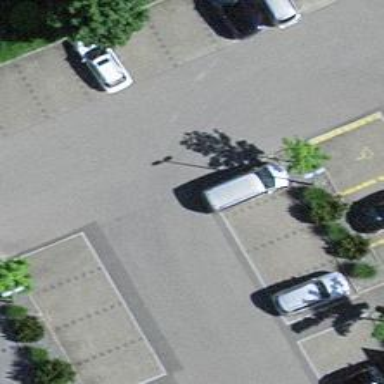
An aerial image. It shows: Parking aisle designated as service road.